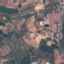
Label: PermanentCrop